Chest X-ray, AP view. Patient: 62 years old, sex M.
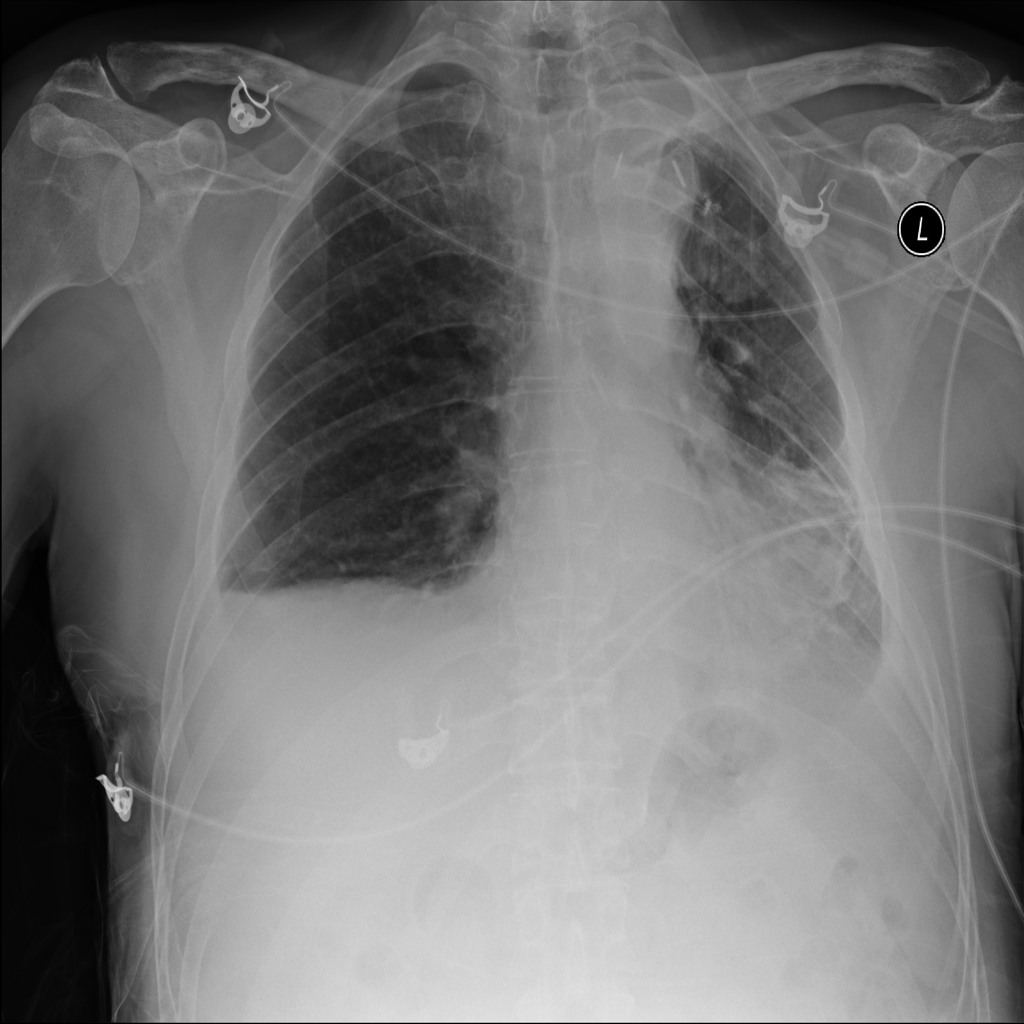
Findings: Atelectasis, Pleural_Thickening